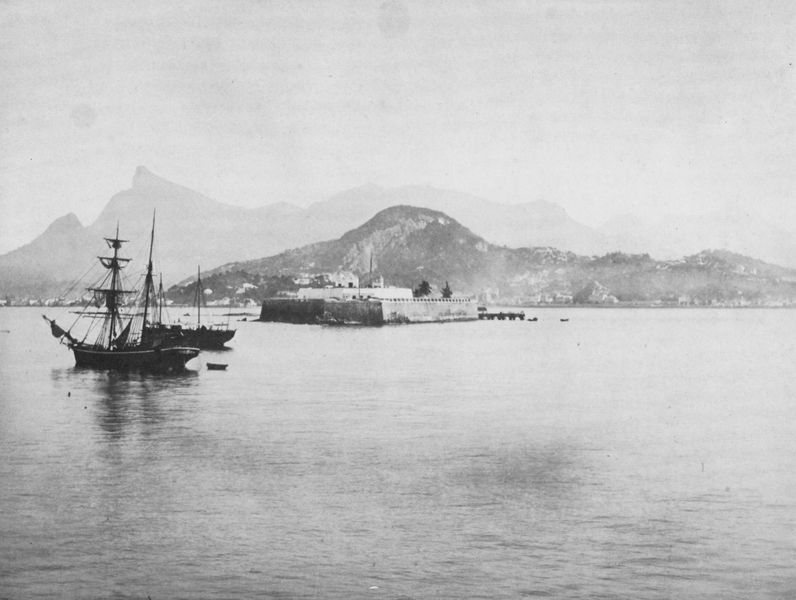
Titel: Der Hafen von Rio de Janeiro
Künstler: Brasilianischer Photograph
Standort: Rio de Janeiro
Institution: Sammlung Gilberto Ferrez
Schlagwörter: baum, berg, dunkel, felsen, himmel, meer, schatten, wasser, weiß, wolken, bäume, landschaft, see, stadt, ufer, grau, hell, hintergrund, licht, schwarz, haus, malerei, blass, ferne, horizont, häuser, natur, spiegelung, weite, gewässer, insel, boot, boote, küste, ruhig, schiff, schiffe, segel, segelboot, segelschiffe, wellen, ansicht, mast, segelschiff, berge, gebirge, gipfel, mauer, dunst, nebel, bug, hafen, masten, seile, widerschein, stimmung, tiefe, still, bucht, kräuseln, segelboote, silhouetten, takelage, taue, zinnen, segler, foto, fotografie, photographie, rio, burg, diesig, vulkan, schwimmen, festung, schwarzweiss, kuppe, gebirgszug, photo, flecken, gemäuer, gefängnis, mauern, lanschaft, anker, fort, aufnahme, heck, beiboot, kastell, master, zweimaster, begre, felcken, dunstig, quermasten, abgetakelt, garnison, zuckerhut, alcatraz, 19. jahrhundert, 20. jahrhundert, himmel foto